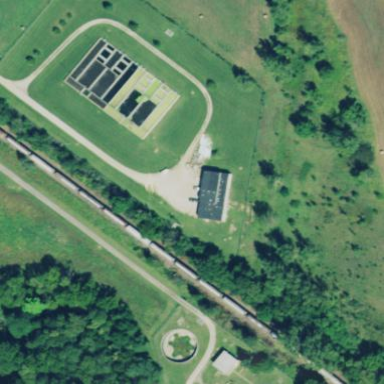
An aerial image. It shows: View of wastewater plant.